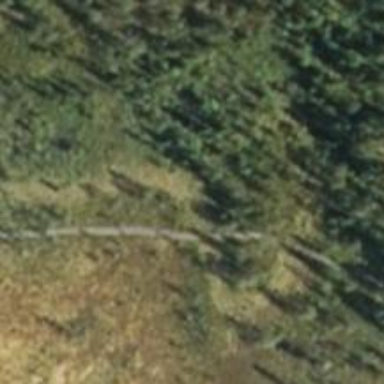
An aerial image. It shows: Gravel trail path.